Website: macys
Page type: gifting
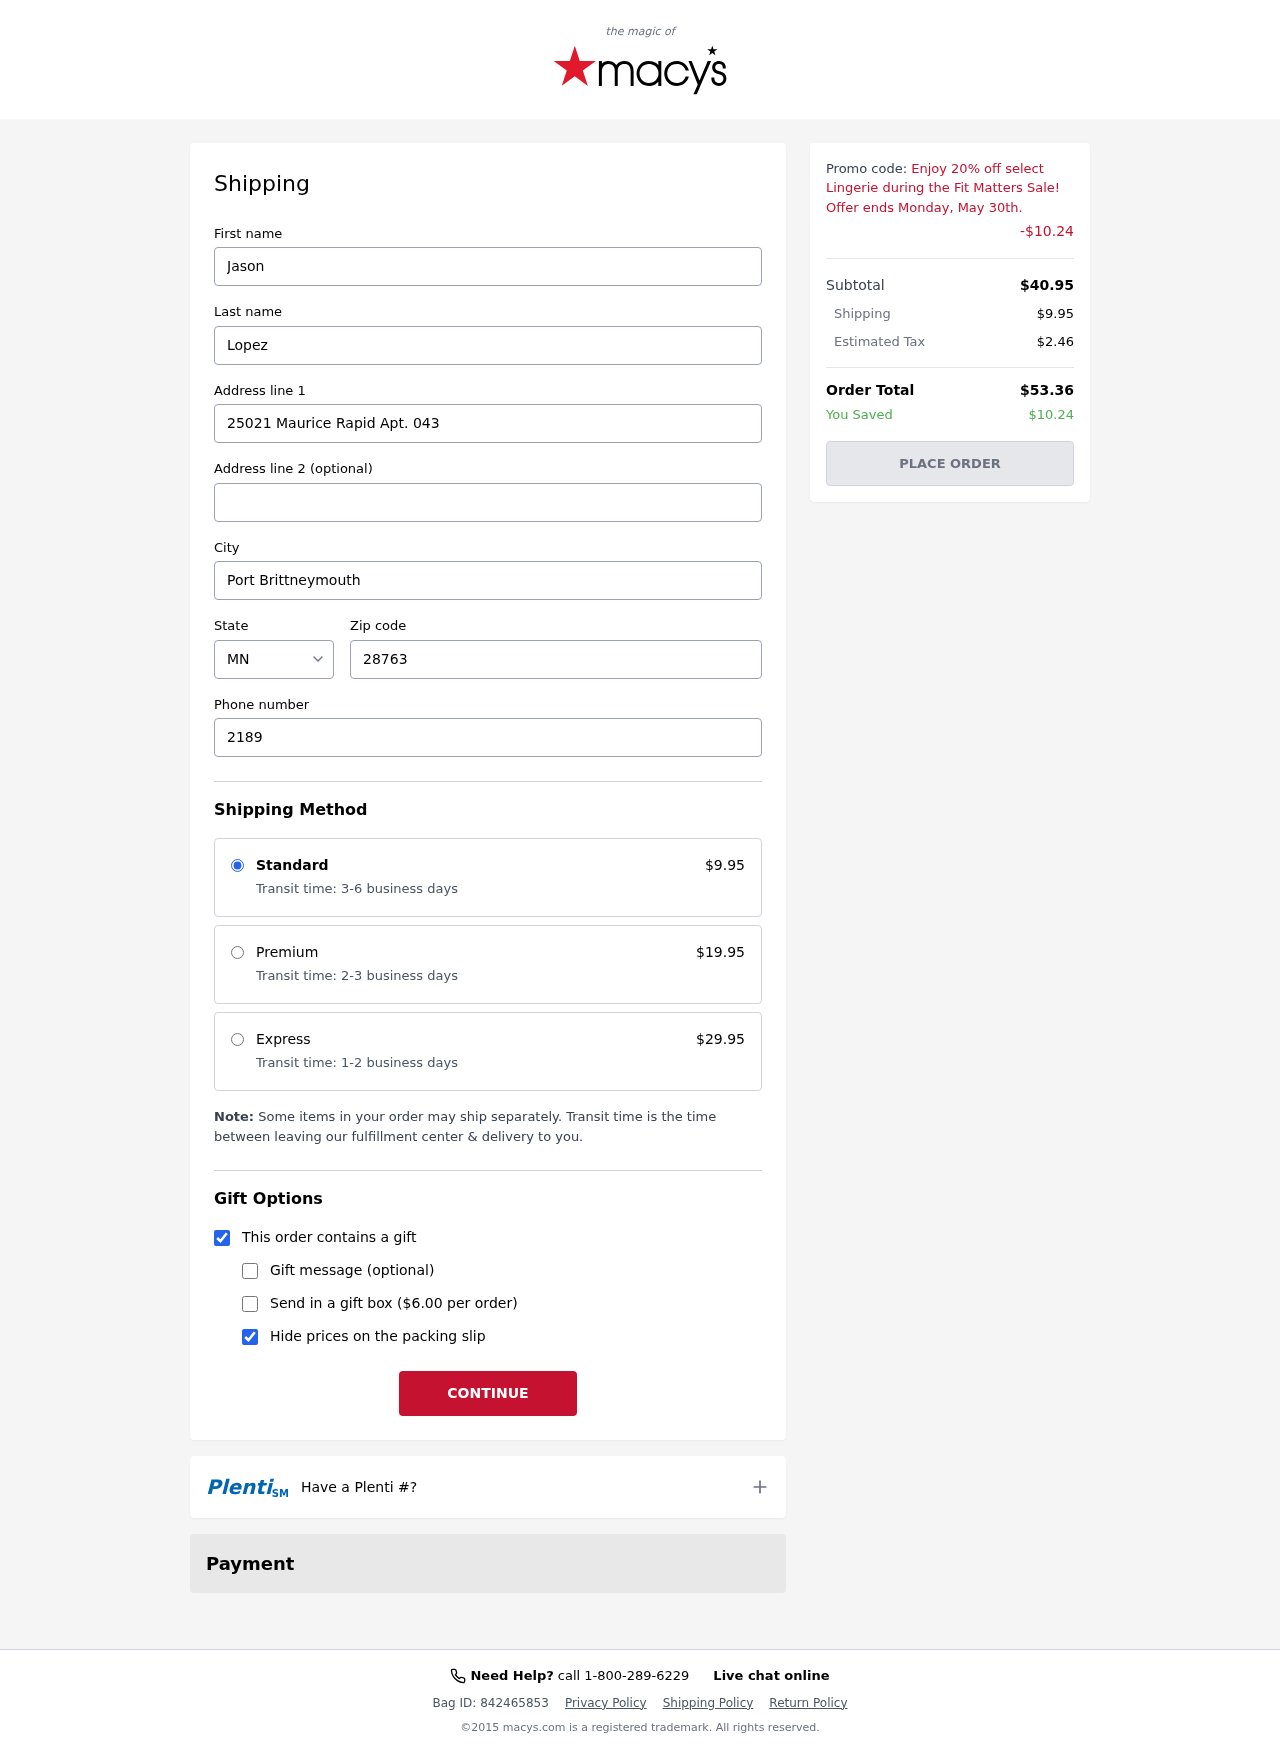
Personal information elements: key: PII_CITY
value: Port Brittneymouth
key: PII_FIRSTNAME
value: Jason
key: PII_LASTNAME
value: Lopez
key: PII_PHONE
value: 2189864653
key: PII_POSTCODE
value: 28763
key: PII_STATE_ABBR
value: MN
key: PII_STREET
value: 25021 Maurice Rapid Apt. 043
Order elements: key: ORDER_SHIPPING_COST
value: $9.95
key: ORDER_DISCOUNT
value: -$10.24
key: ORDER_SUBTOTAL
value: $40.95
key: ORDER_TAX
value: $2.46
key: ORDER_TOTAL
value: $53.36
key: ORDER_SAVINGS
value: $10.24